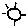
Label: sun